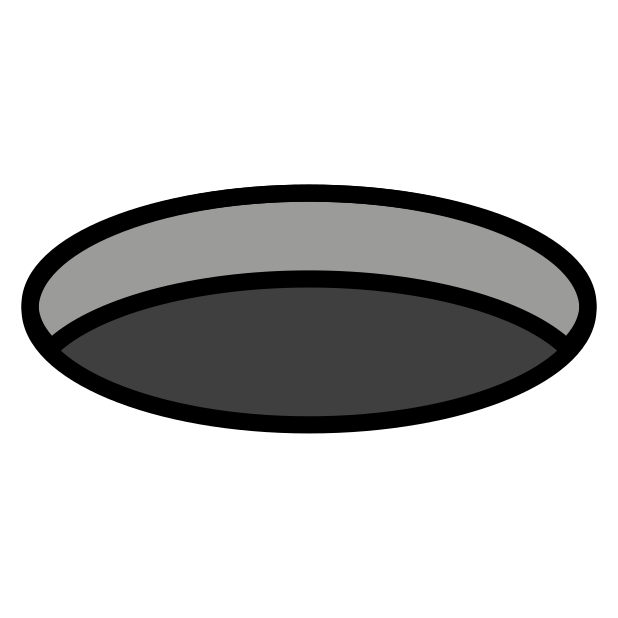
hole